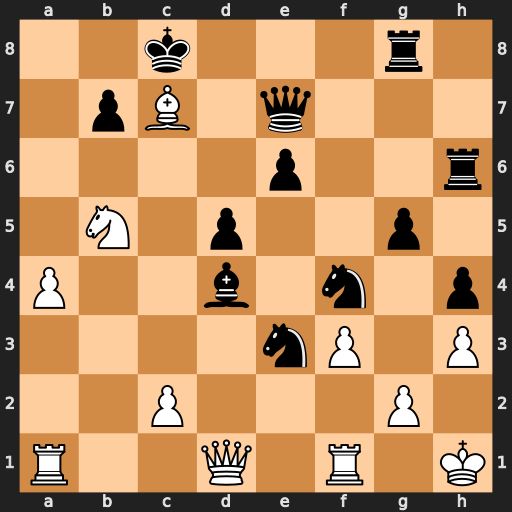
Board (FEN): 2k3r1/1pB1q3/4p2r/1N1p2p1/P2b1n1p/4nP1P/2P3P1/R2Q1R1K
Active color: w
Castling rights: -
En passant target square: -
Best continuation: Qxd4 Nxf1 Rxf1